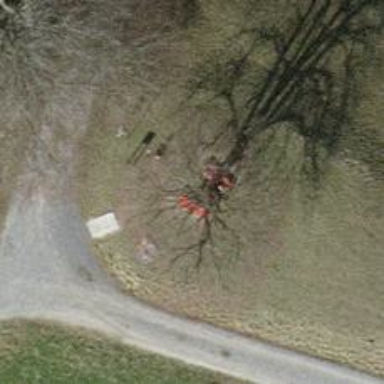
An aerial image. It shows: Red bench.